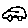
Label: car